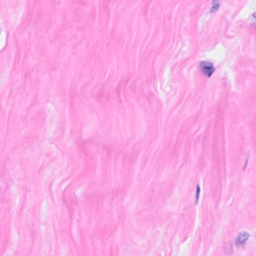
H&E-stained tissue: Breast